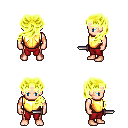
a pixel art fantasy rpg character, male body template, human, light skin, gold chest armor, red pants, gold princess hairstyle, dagger, four views (front, back, left, right), 2x2 character sprite sheet, small pixel art, hard edges, no anti-aliasing